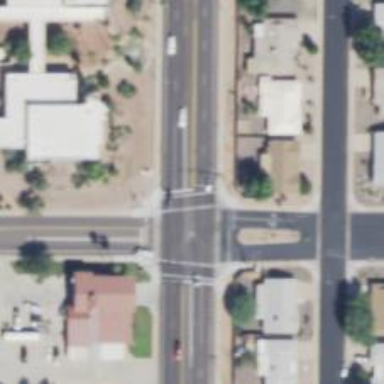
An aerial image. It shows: Solid stop line on the road marking.